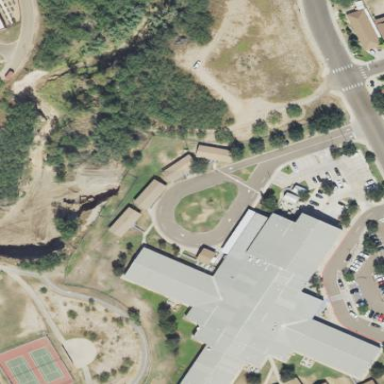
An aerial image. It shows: Building that serves as educational institution office.